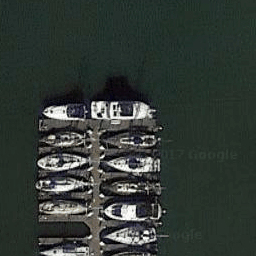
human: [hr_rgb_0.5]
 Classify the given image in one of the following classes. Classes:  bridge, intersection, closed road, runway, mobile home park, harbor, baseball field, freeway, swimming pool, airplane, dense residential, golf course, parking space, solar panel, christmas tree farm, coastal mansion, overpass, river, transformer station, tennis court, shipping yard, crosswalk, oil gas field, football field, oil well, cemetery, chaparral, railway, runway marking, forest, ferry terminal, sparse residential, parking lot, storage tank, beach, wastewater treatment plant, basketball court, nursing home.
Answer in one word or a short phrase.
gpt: harbor